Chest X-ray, PA view. Patient: 64 years old, sex M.
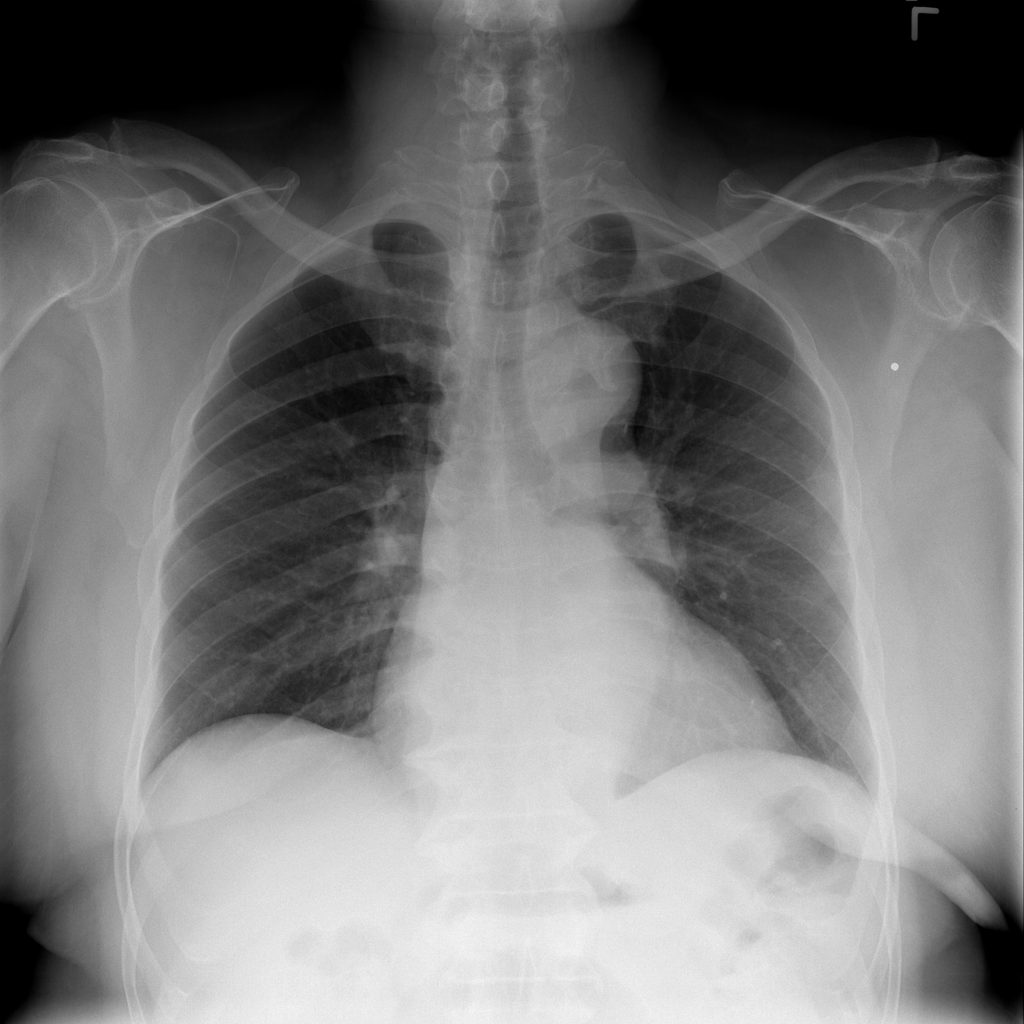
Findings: No Finding